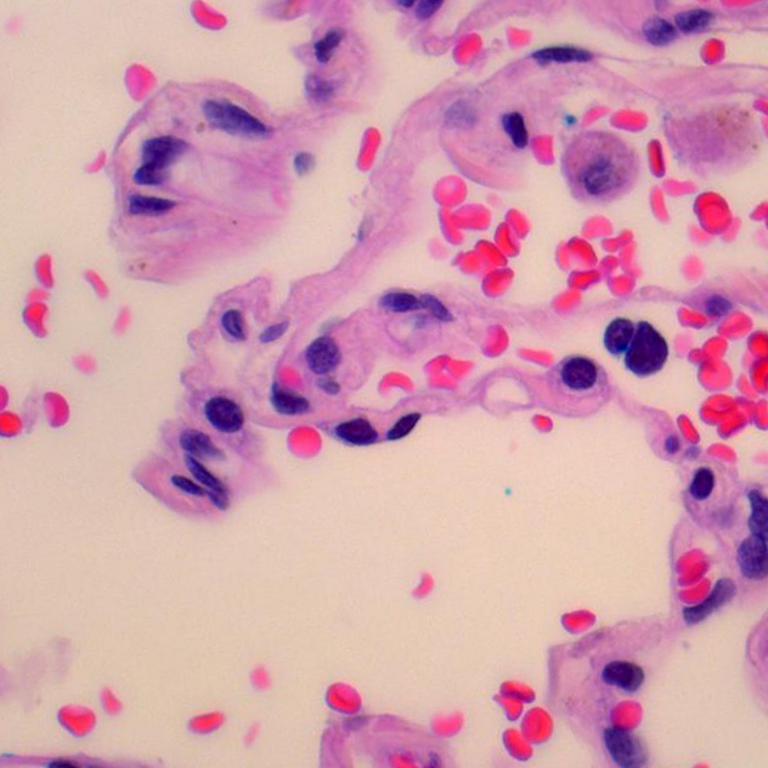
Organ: lung
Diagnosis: benign